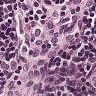
Metastatic tissue present: no